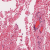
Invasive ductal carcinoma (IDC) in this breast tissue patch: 0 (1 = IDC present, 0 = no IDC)